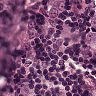
Metastatic tissue present: yes